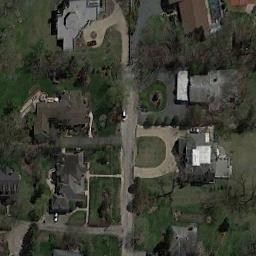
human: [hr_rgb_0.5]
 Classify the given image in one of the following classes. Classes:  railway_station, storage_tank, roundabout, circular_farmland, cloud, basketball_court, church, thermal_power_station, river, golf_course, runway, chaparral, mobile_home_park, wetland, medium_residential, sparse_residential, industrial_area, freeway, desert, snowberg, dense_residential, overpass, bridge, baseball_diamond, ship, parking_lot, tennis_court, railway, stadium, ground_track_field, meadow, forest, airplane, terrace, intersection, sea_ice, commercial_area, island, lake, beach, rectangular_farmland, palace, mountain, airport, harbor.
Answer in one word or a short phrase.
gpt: medium_residential